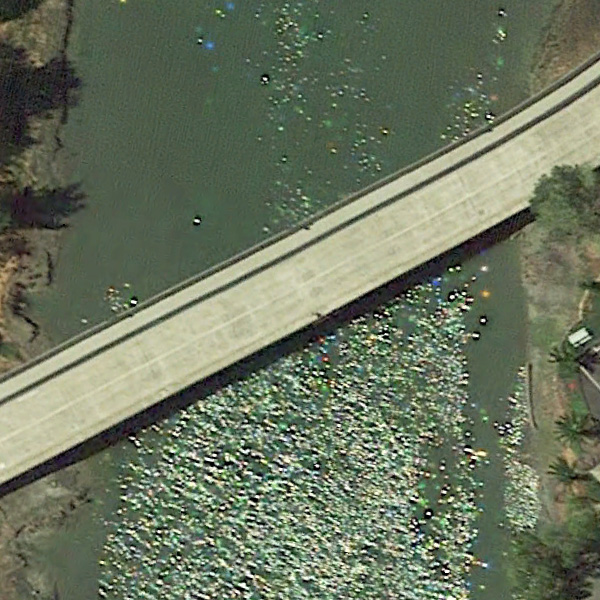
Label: Bridge